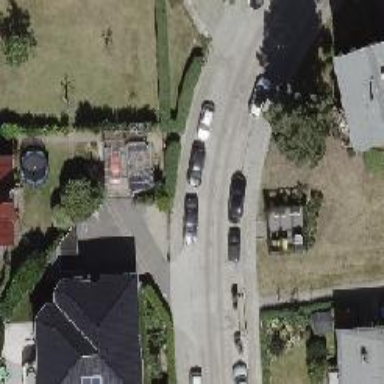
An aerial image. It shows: Residential road with concrete surface.